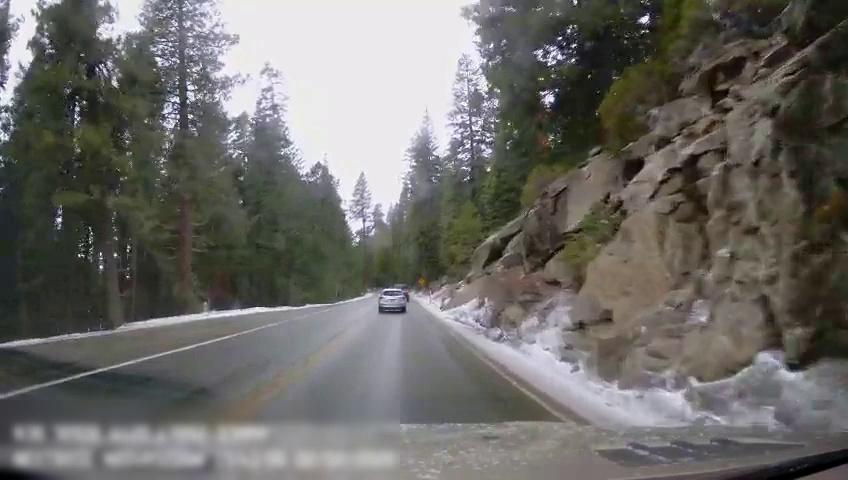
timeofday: Day
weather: Cloudy
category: Drivable Space
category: Vehicles | Truck
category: Vehicles | Car
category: Lanes | Current Lane
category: Lanes | Current Lane
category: Lanes | Opposite Lane
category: Lanes | Opposite Lane